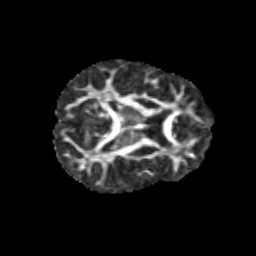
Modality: FA
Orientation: axial
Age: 10
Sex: male
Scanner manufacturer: siemens
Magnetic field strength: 3 T
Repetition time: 3.8 s
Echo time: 0.07 s